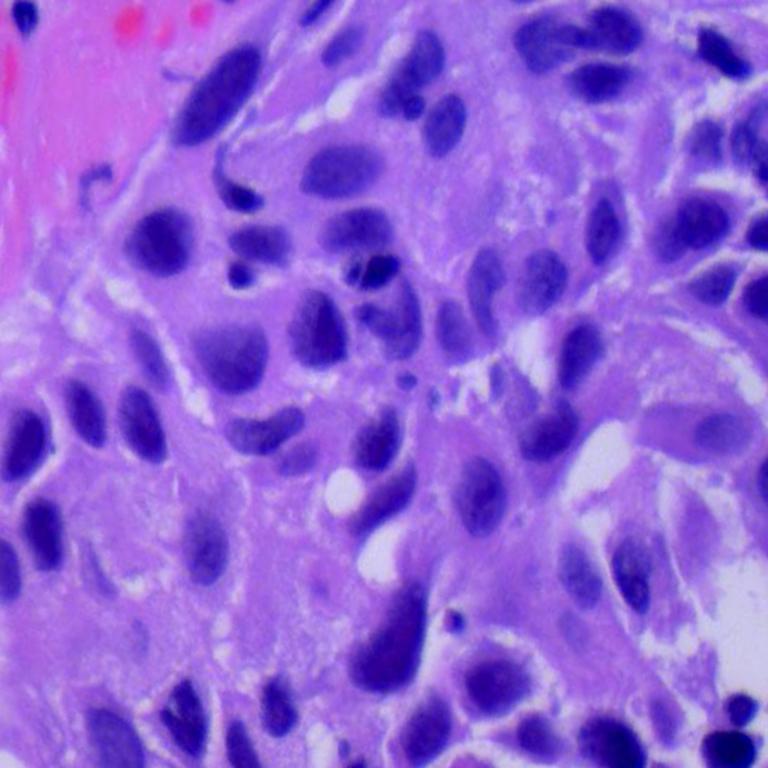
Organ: lung
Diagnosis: squamous carcinomas